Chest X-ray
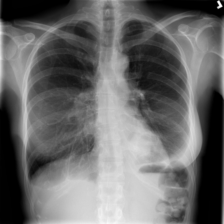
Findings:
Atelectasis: negative
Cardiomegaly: negative
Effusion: positive
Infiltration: negative
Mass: positive
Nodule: negative
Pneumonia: negative
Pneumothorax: positive
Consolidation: negative
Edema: negative
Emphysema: negative
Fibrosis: negative
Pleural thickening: negative
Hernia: negative